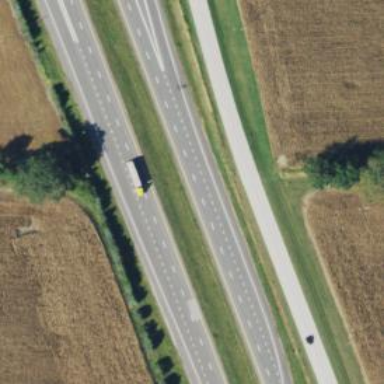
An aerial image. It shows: Motorway.